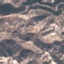
Land use / land cover class: HerbaceousVegetation